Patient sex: M
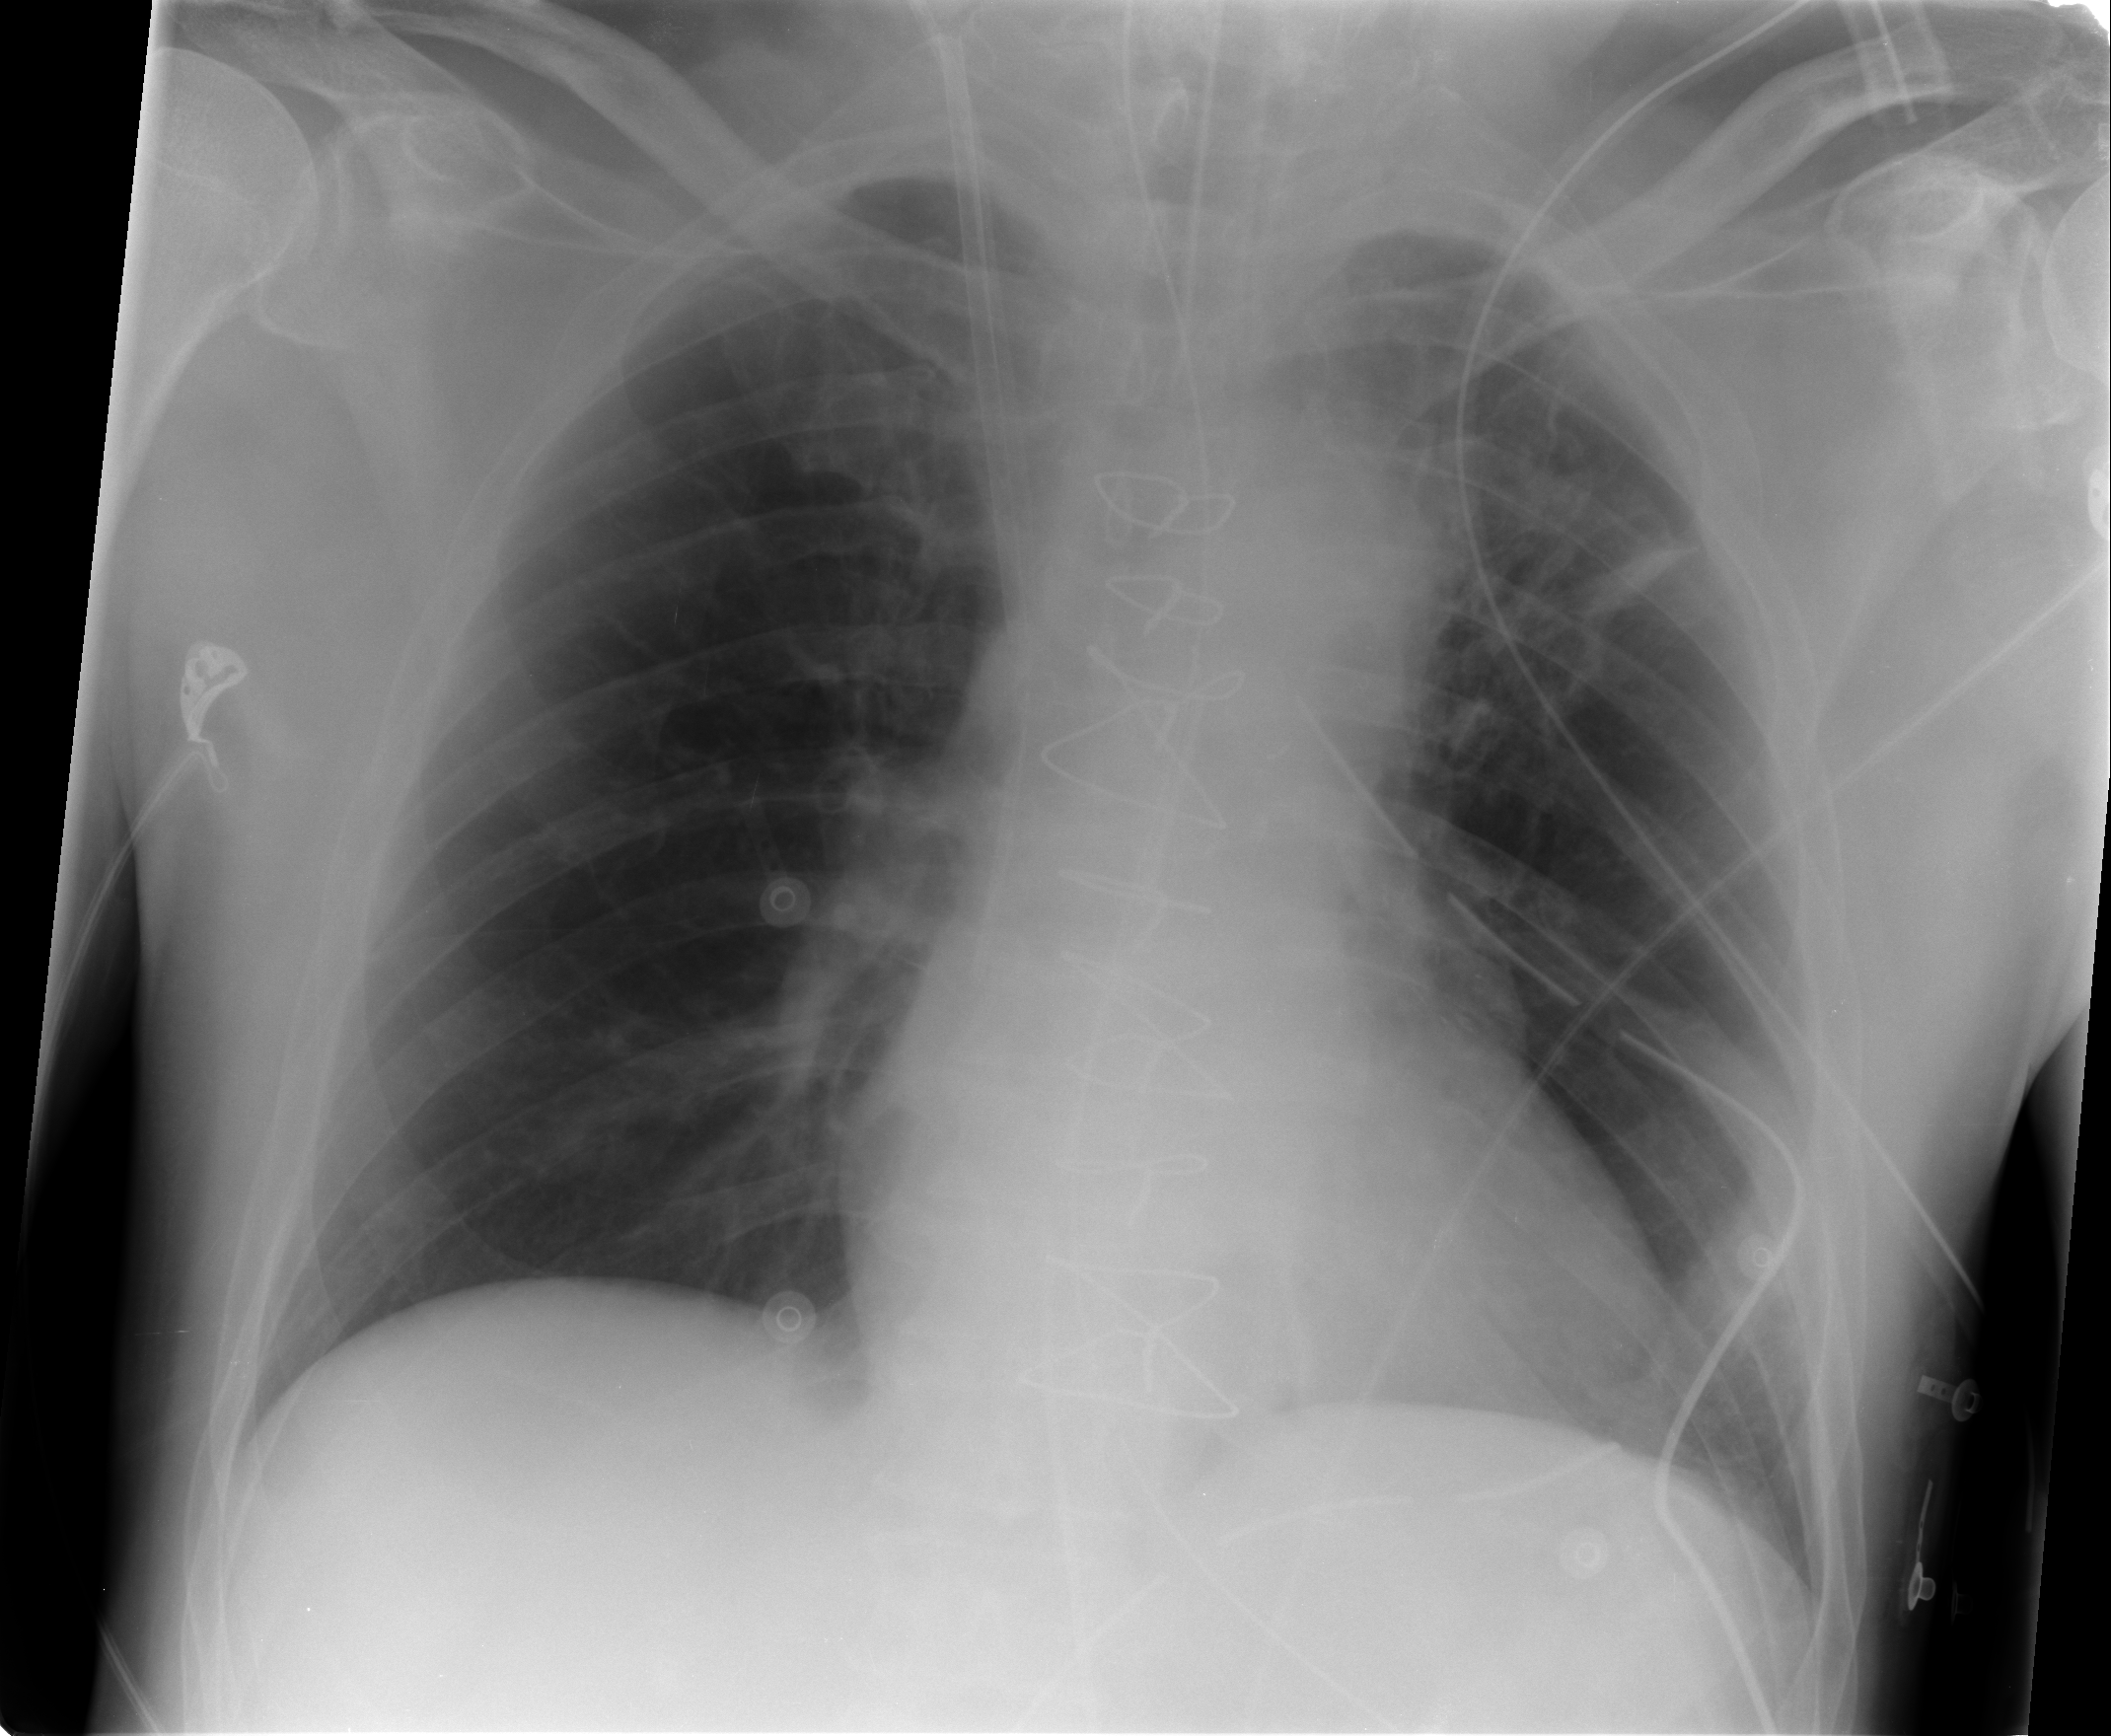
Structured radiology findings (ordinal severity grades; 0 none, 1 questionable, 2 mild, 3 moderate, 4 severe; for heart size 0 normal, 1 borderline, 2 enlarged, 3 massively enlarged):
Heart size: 0
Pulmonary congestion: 0
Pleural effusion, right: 0
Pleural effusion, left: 0
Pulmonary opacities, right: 0
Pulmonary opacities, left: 0
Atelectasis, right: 2
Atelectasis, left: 2